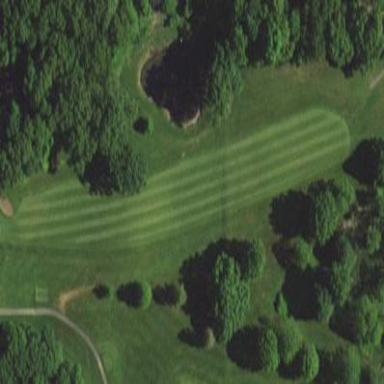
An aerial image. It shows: Scenic golf fairway.